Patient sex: F
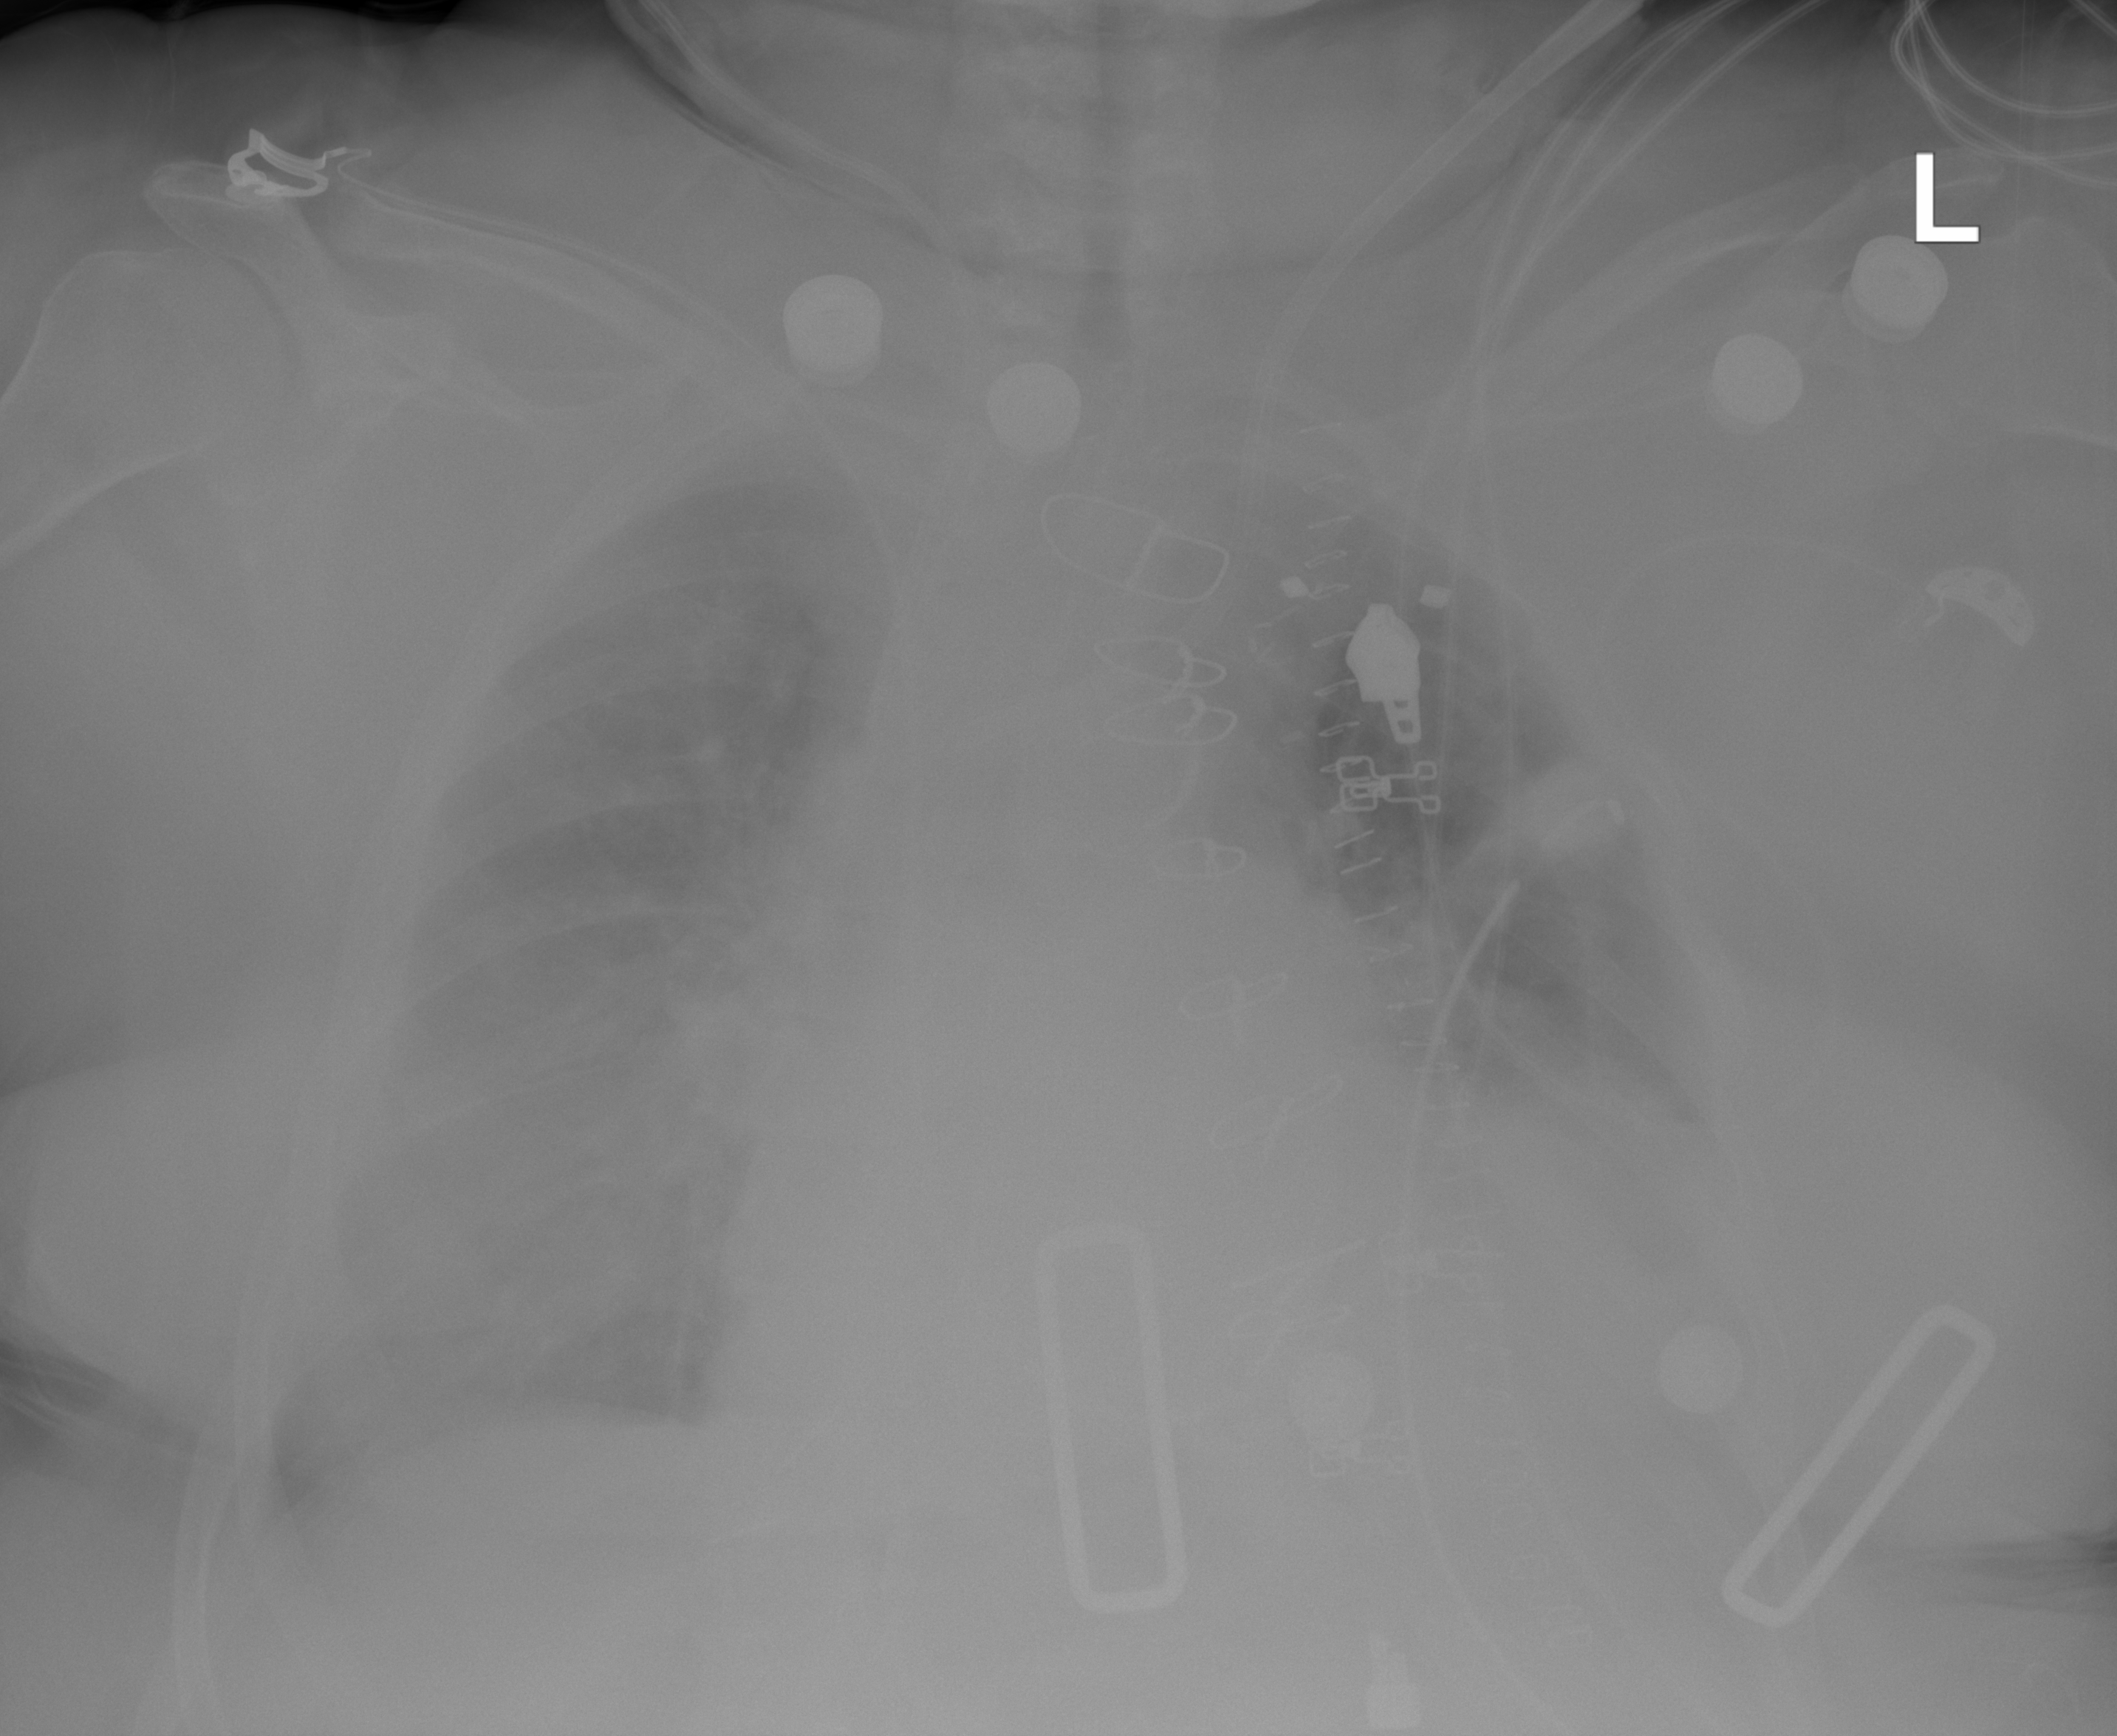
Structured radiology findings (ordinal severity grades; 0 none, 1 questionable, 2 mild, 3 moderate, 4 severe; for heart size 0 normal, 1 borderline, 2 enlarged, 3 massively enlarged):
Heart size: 2
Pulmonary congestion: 2
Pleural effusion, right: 0
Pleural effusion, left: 2
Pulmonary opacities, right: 0
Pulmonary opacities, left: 0
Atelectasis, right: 0
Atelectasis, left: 2